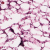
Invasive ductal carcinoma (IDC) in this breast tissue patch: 0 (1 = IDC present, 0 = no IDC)